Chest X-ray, PA view. Patient: 61 years old, sex F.
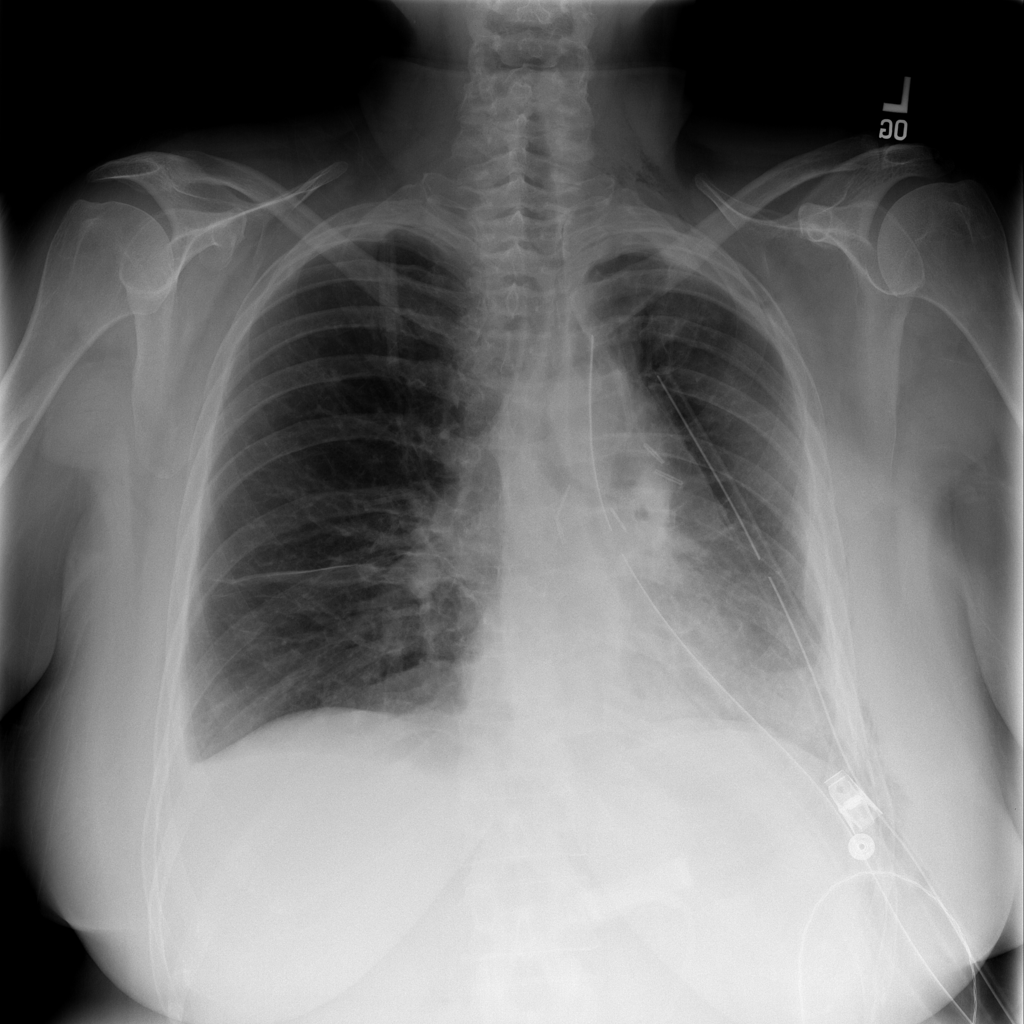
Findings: Effusion